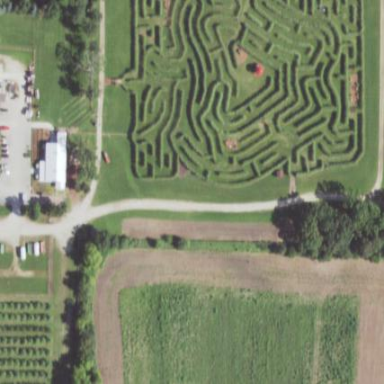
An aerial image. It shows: Maze attraction.